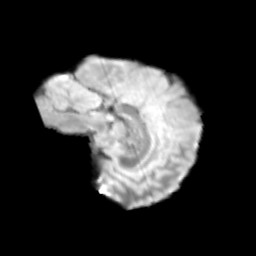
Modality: T2w
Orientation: sagittal
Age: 11
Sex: male
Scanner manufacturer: siemens
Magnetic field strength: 3 T
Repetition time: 3.8 s
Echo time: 0.07 s